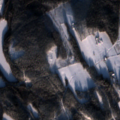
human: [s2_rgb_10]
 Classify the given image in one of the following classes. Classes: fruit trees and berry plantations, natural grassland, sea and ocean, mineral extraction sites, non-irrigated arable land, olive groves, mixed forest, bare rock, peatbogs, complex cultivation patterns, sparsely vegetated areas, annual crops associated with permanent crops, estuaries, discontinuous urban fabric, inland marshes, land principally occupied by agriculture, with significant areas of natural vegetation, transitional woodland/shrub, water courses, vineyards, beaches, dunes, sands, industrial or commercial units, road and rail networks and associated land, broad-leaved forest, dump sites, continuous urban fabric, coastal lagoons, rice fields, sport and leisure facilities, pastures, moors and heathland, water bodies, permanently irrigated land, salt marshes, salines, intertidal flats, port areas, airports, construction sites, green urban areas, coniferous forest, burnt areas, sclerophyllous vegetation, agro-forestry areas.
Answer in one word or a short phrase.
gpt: non-irrigated arable land, coniferous forest, mixed forest